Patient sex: M
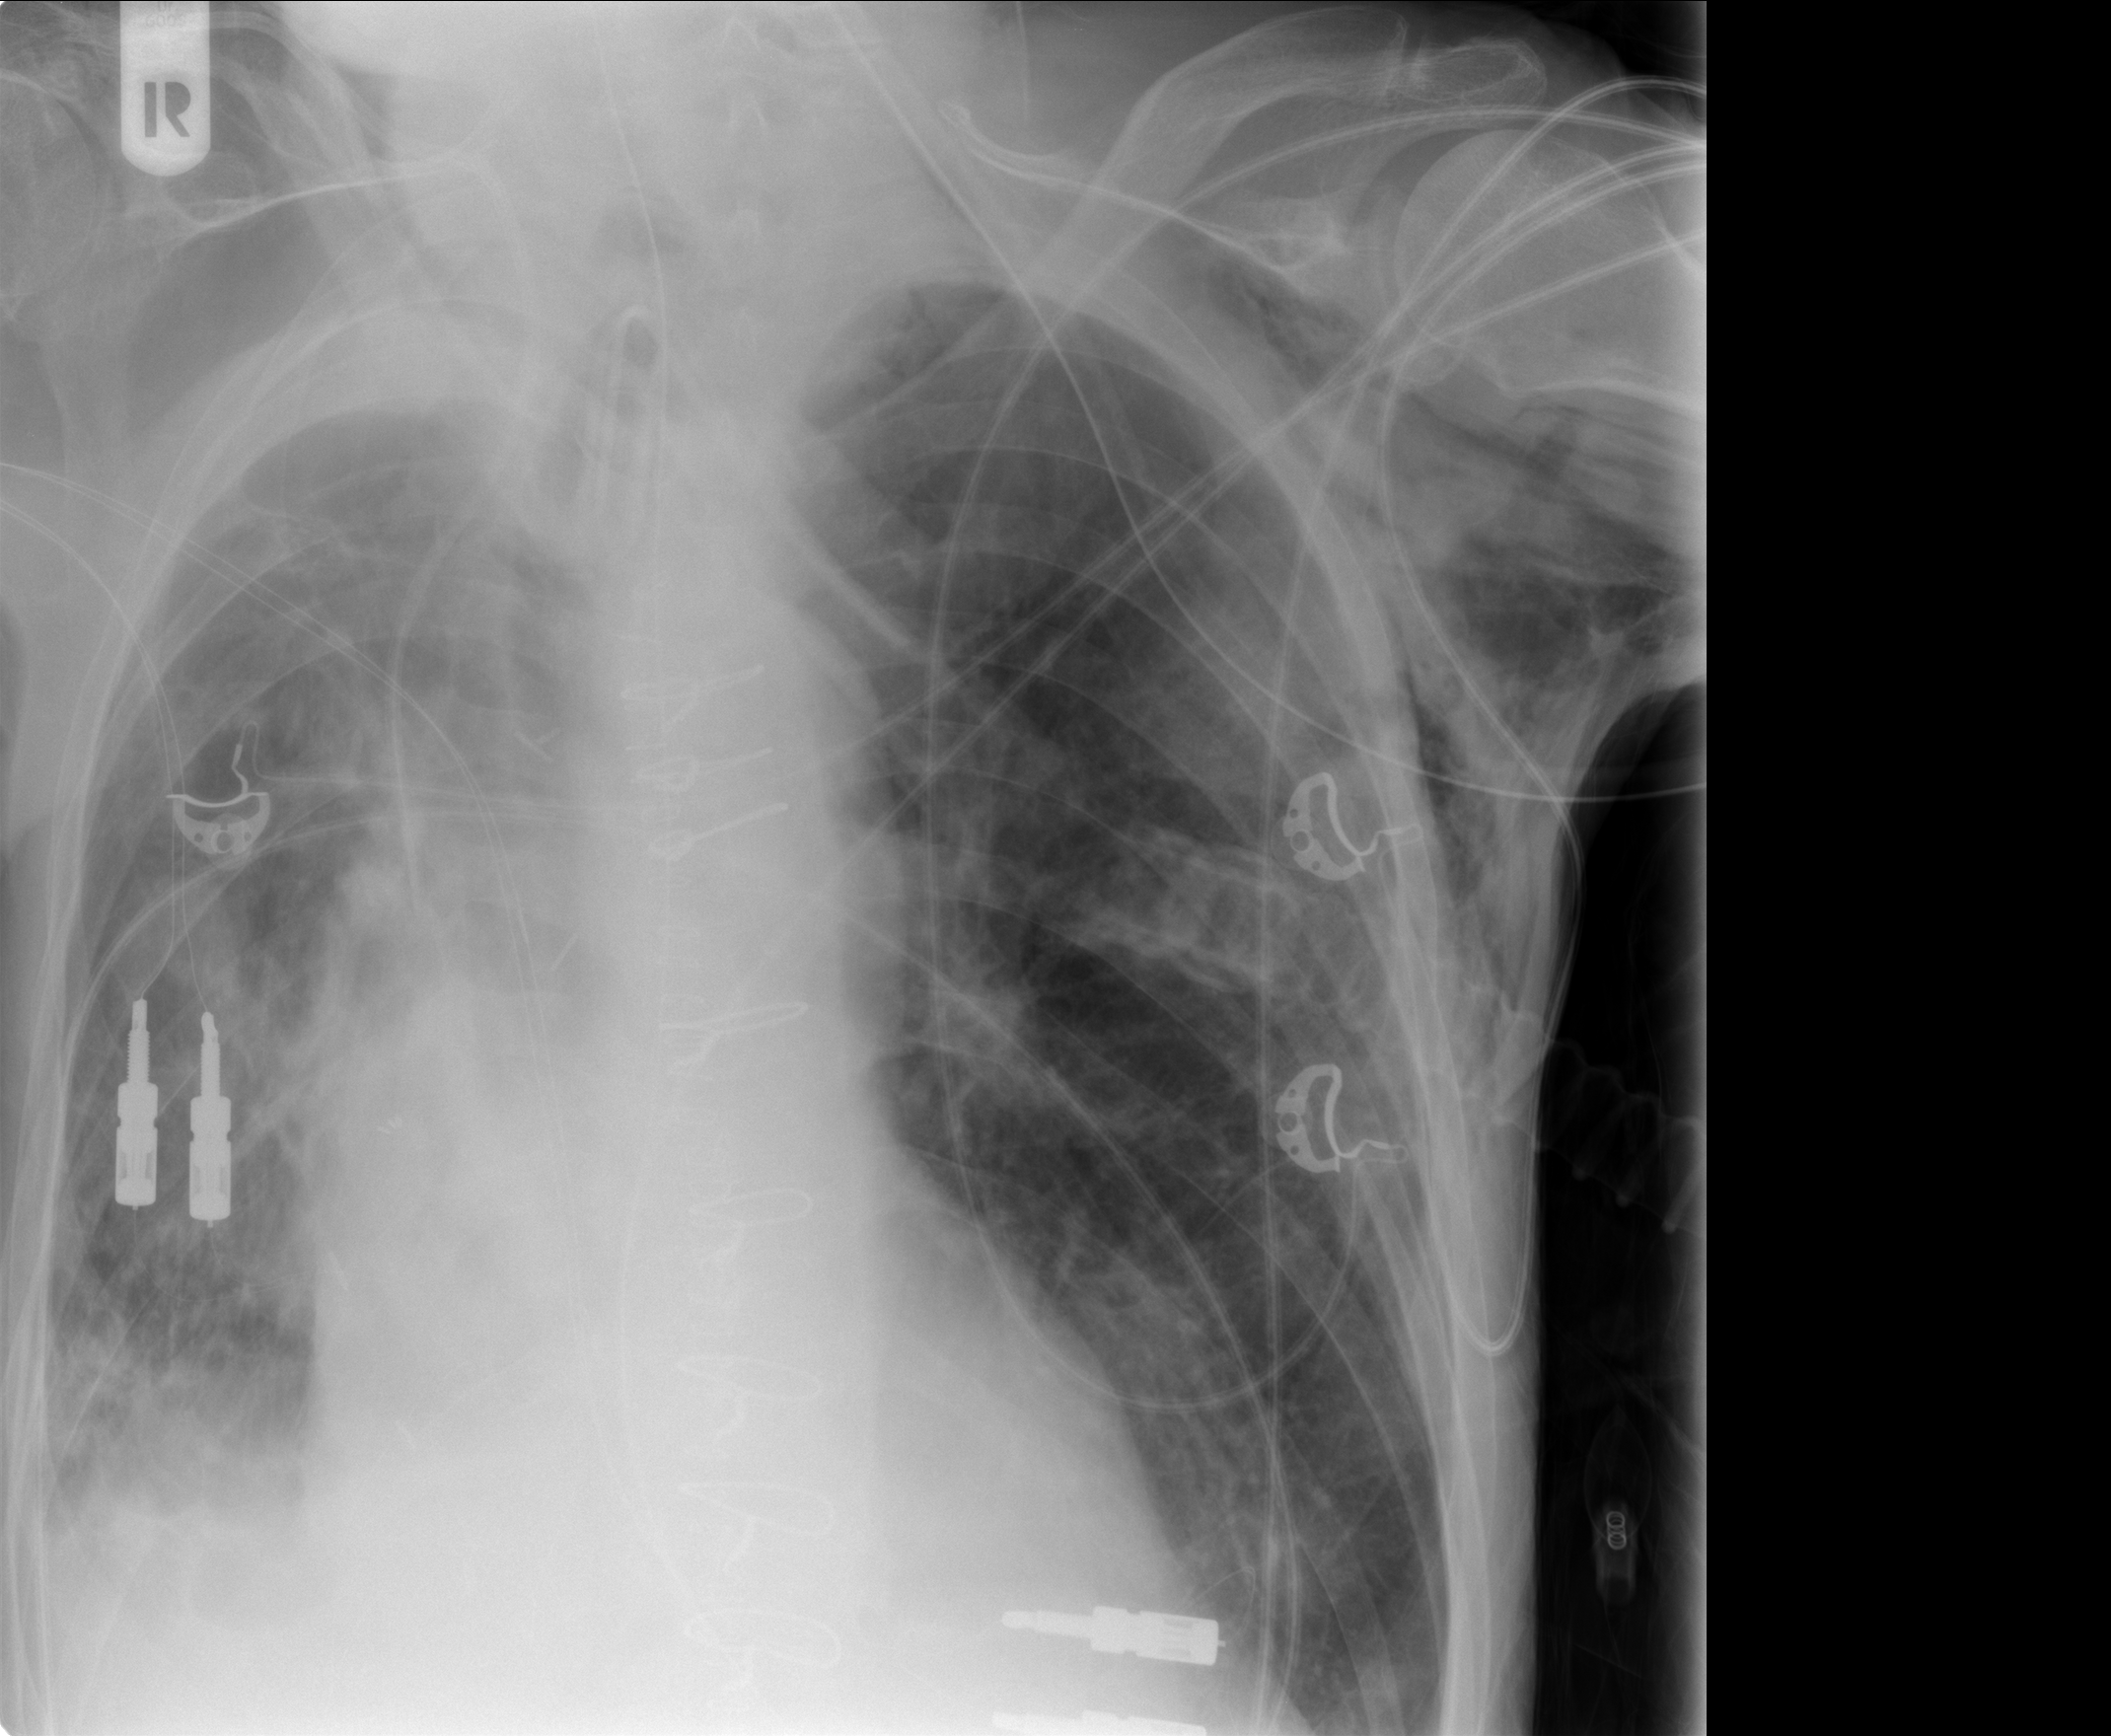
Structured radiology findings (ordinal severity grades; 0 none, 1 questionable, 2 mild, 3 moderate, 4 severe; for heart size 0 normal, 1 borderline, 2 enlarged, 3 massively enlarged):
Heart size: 1
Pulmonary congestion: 2
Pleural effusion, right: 3
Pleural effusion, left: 2
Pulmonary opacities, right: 2
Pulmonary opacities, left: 3
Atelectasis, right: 3
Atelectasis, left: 2